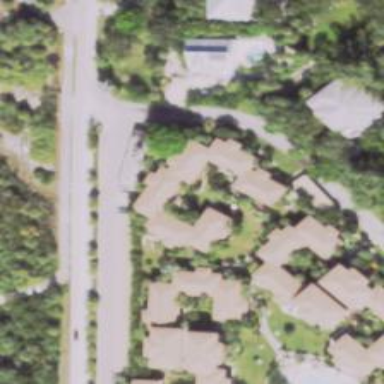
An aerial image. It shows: Apartment building.